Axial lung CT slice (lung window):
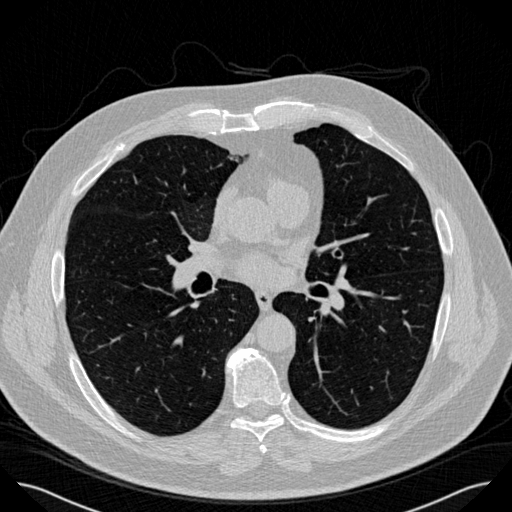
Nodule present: no